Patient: sex F, age 59
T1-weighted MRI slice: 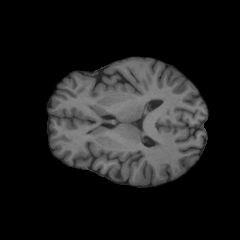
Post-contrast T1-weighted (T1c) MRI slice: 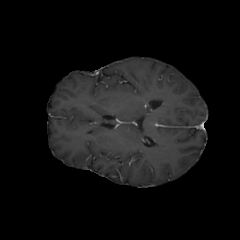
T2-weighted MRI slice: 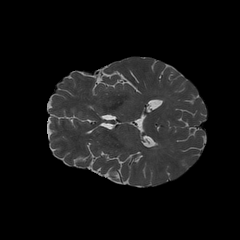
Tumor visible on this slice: no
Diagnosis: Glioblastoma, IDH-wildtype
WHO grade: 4